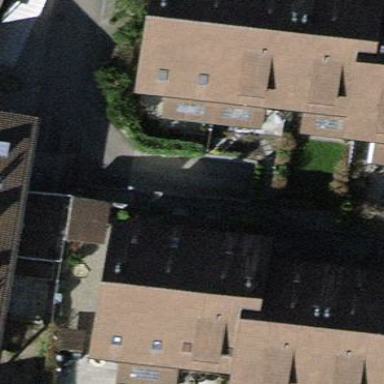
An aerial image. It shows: Terrace building.